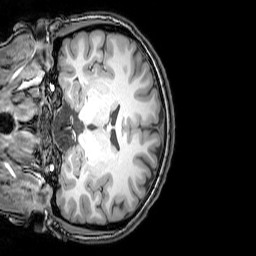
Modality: T1w
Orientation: coronal
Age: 24
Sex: female
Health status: healthy
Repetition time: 0.081 s
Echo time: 0.037 s